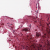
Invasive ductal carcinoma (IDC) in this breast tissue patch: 0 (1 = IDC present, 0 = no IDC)